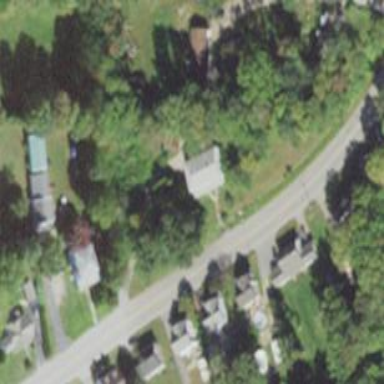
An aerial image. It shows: Residential driveway.